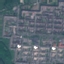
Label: Residential